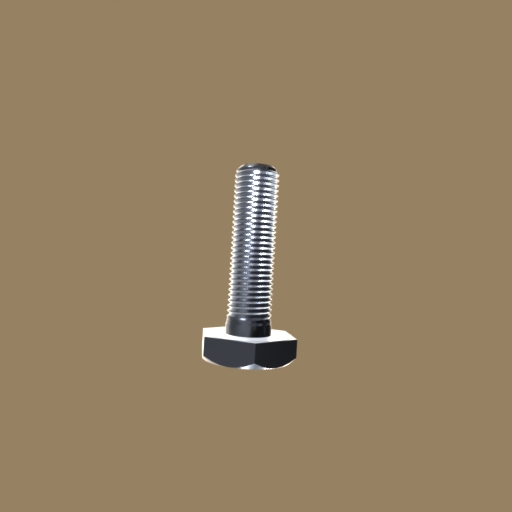
Label: bolt